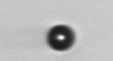
Label: bead